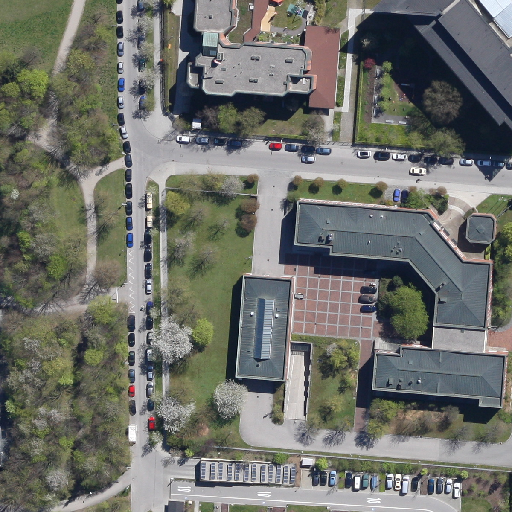
Referring expression: vehicle